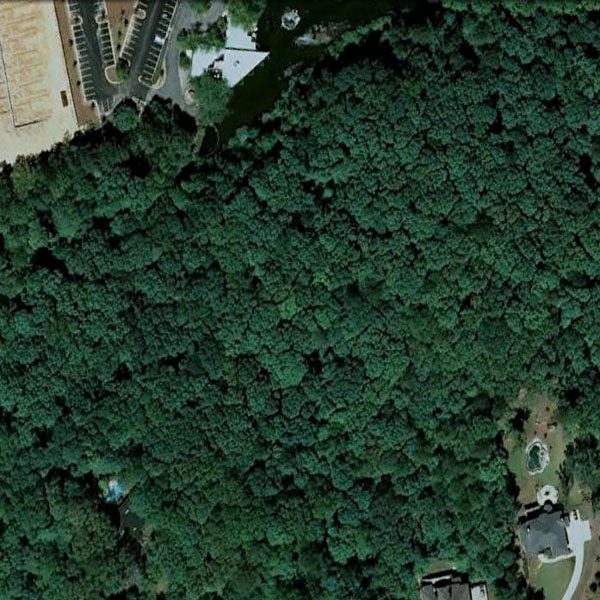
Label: Forest